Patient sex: M
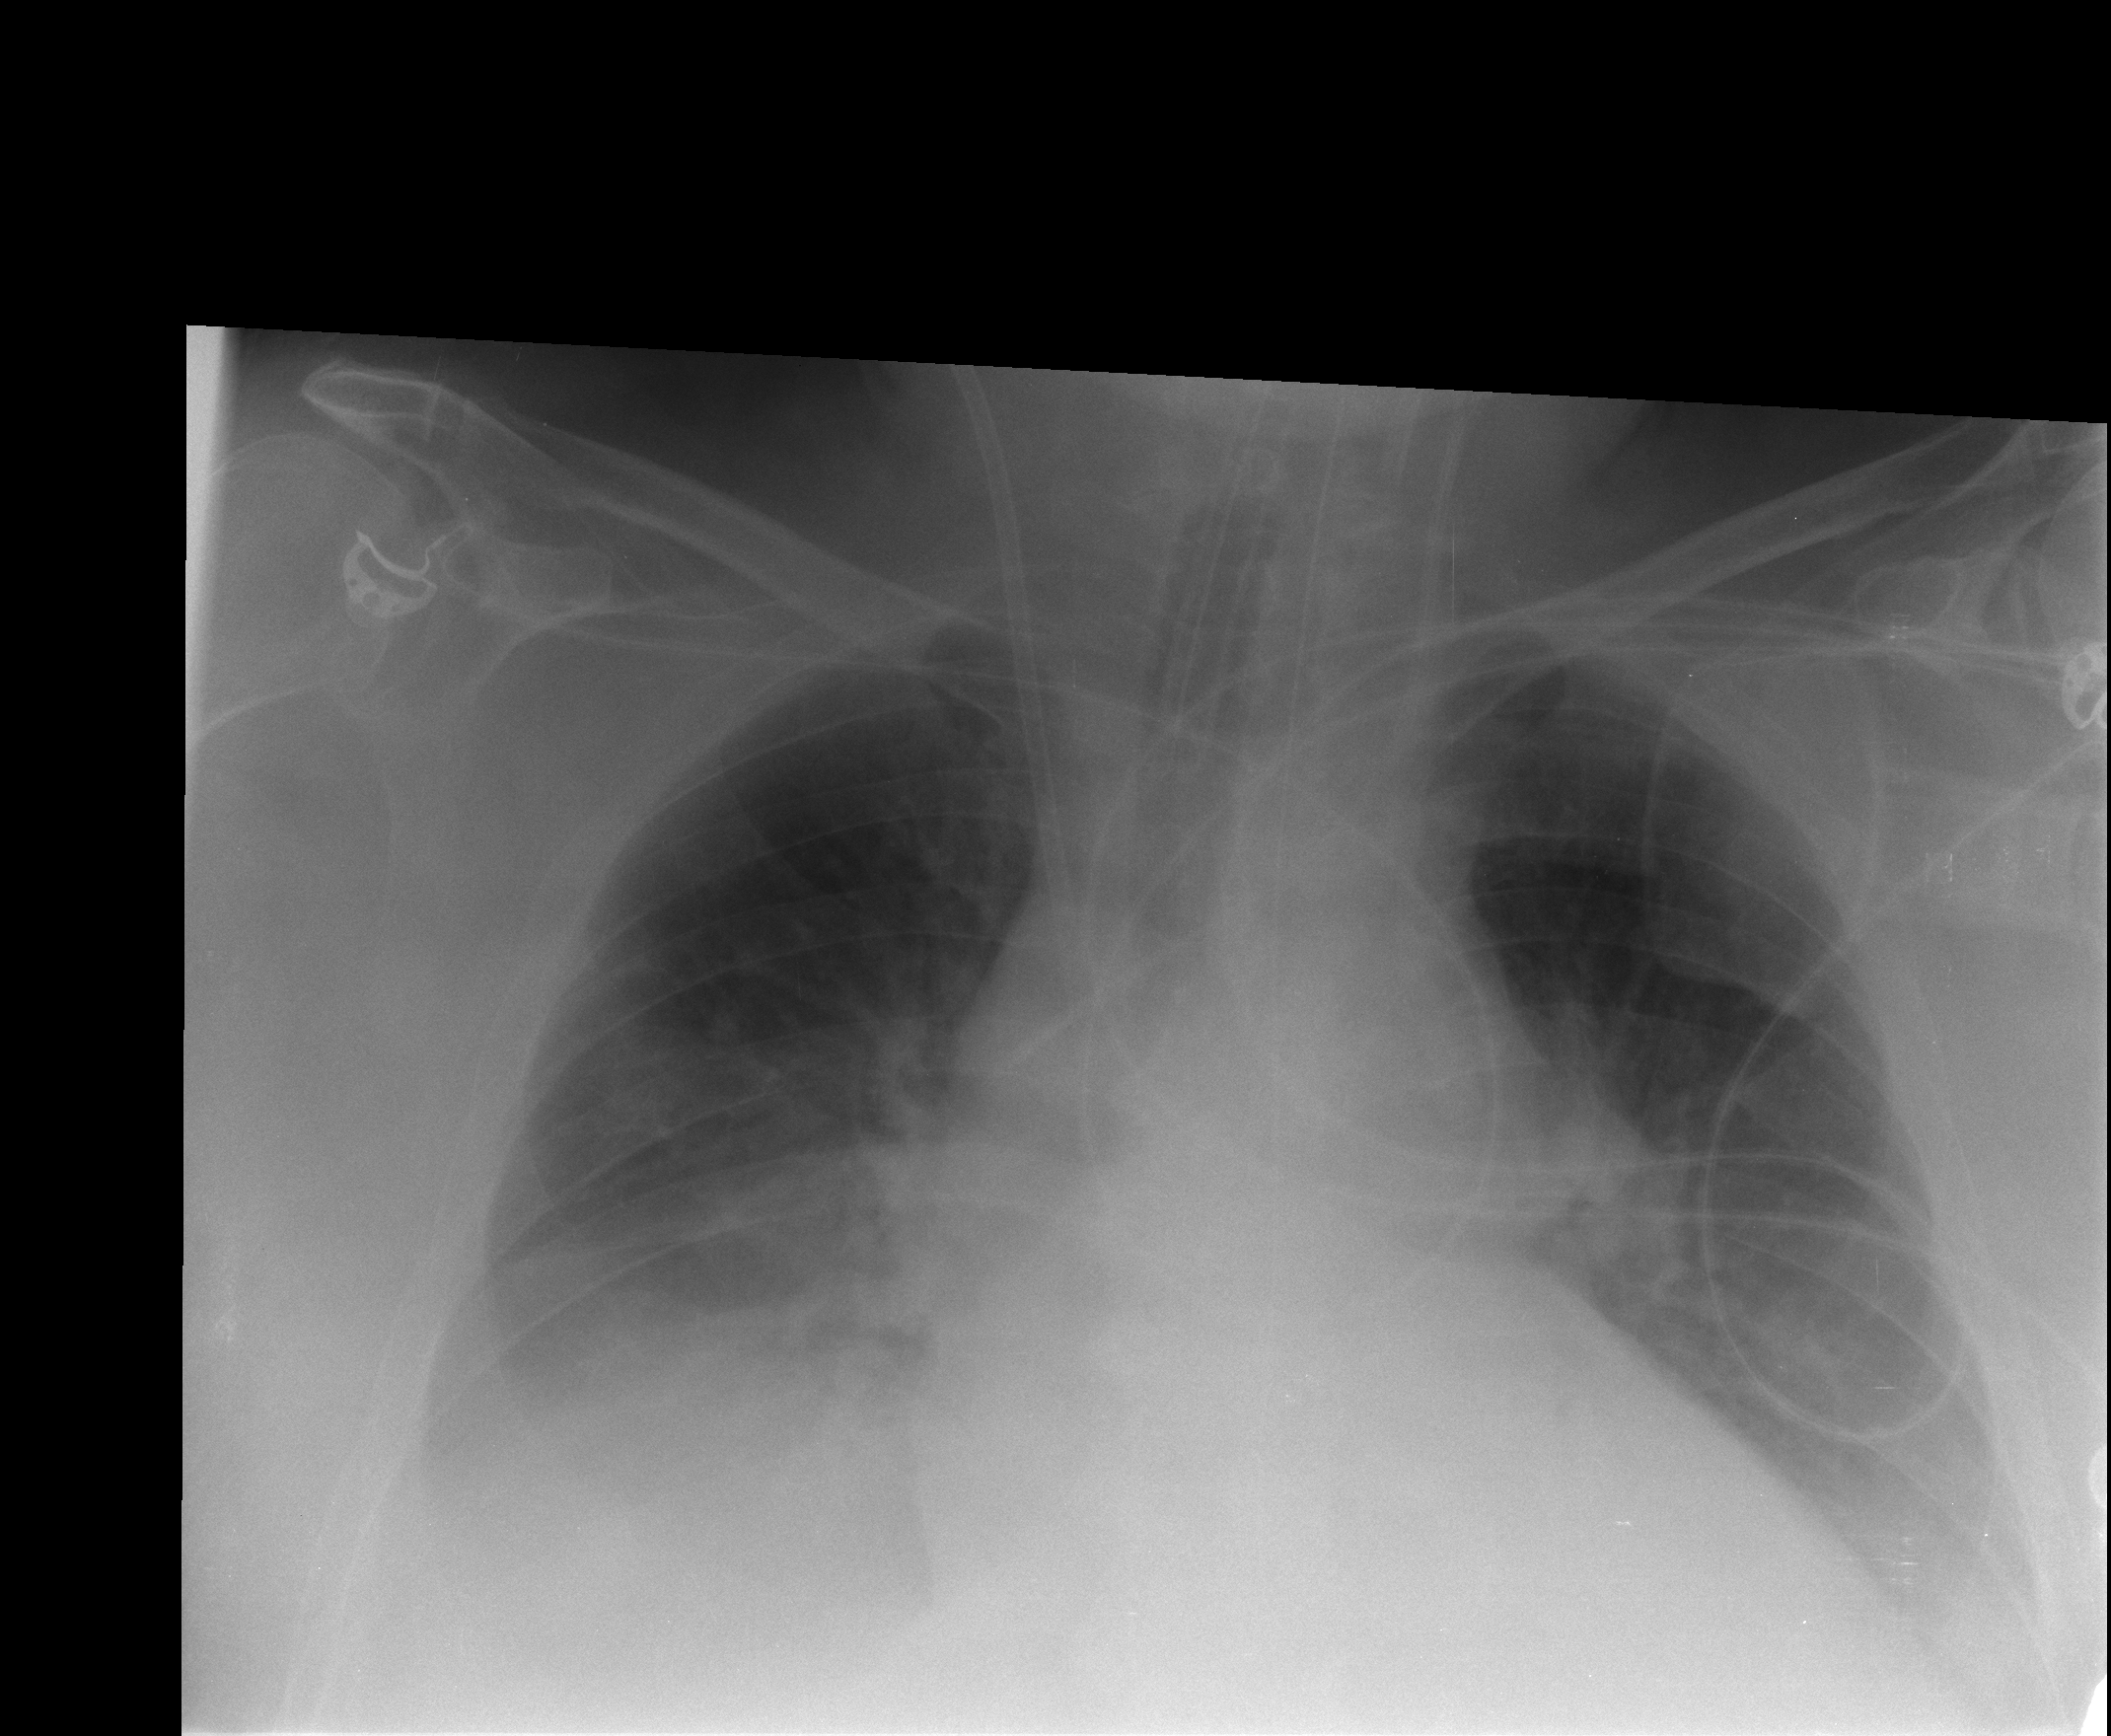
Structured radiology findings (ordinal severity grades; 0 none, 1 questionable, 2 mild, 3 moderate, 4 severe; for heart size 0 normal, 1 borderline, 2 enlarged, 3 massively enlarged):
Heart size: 2
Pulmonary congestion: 2
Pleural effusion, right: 2
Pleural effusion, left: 2
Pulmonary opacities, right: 0
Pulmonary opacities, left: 0
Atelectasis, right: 3
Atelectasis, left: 2